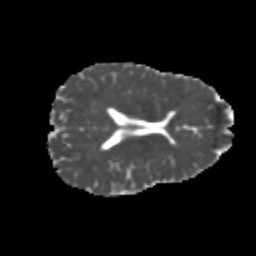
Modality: MD
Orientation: axial
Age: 21
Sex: male
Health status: healthy
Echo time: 0.074 s